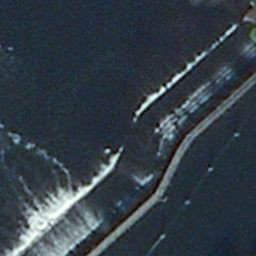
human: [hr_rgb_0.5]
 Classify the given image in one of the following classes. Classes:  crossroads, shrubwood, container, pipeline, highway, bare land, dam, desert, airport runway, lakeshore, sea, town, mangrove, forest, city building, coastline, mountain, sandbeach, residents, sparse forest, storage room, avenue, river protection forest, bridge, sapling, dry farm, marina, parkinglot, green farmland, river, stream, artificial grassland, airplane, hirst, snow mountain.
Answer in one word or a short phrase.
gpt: dam